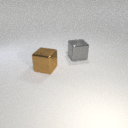
large brown metal cube in front of large gray metal cube